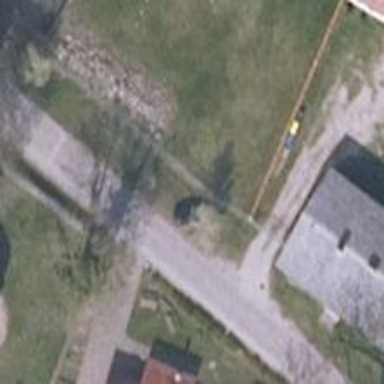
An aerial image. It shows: Residential road.